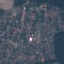
Land use / land cover class: Residential